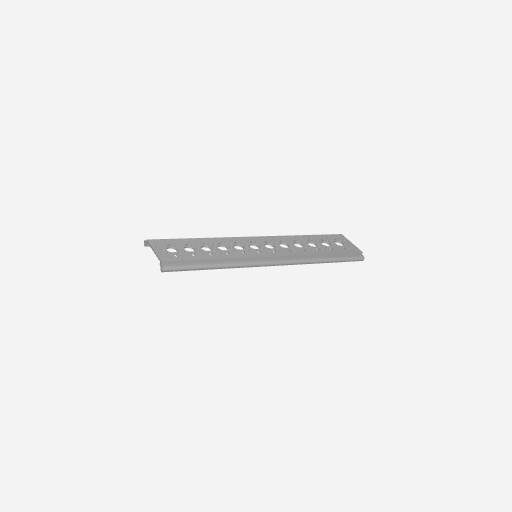
Part: RailChannel12H